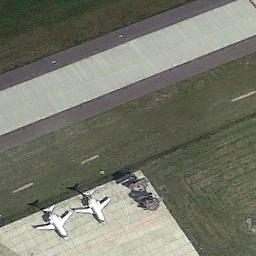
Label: airplane